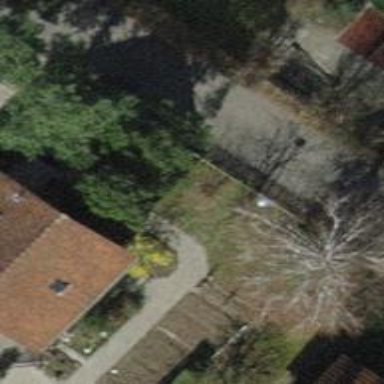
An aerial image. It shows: Urban tree with needle-leaved evergreen foliage.